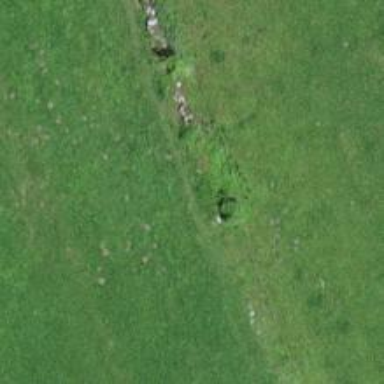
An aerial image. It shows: Wall made of dry stone.